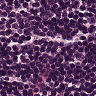
Metastatic tissue present: no